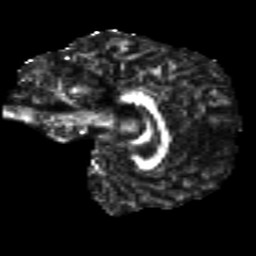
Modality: FA
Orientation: sagittal
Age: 28
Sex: male
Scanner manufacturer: siemens
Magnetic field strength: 3 T
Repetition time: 8.8 s
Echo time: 0.085 s